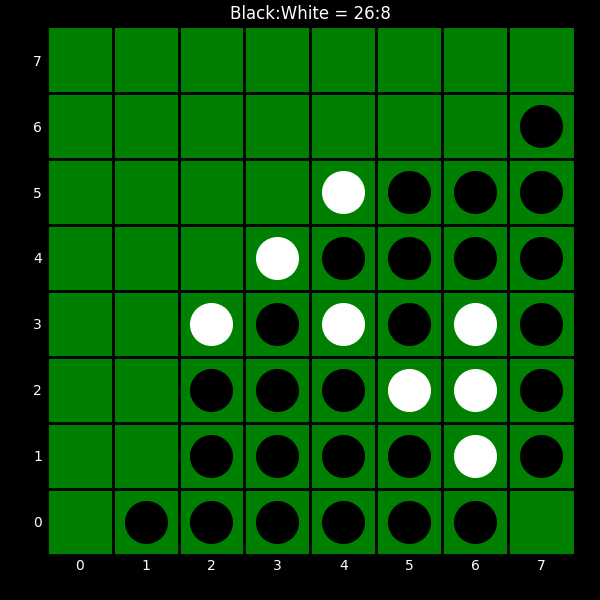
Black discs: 26
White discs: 8